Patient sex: F
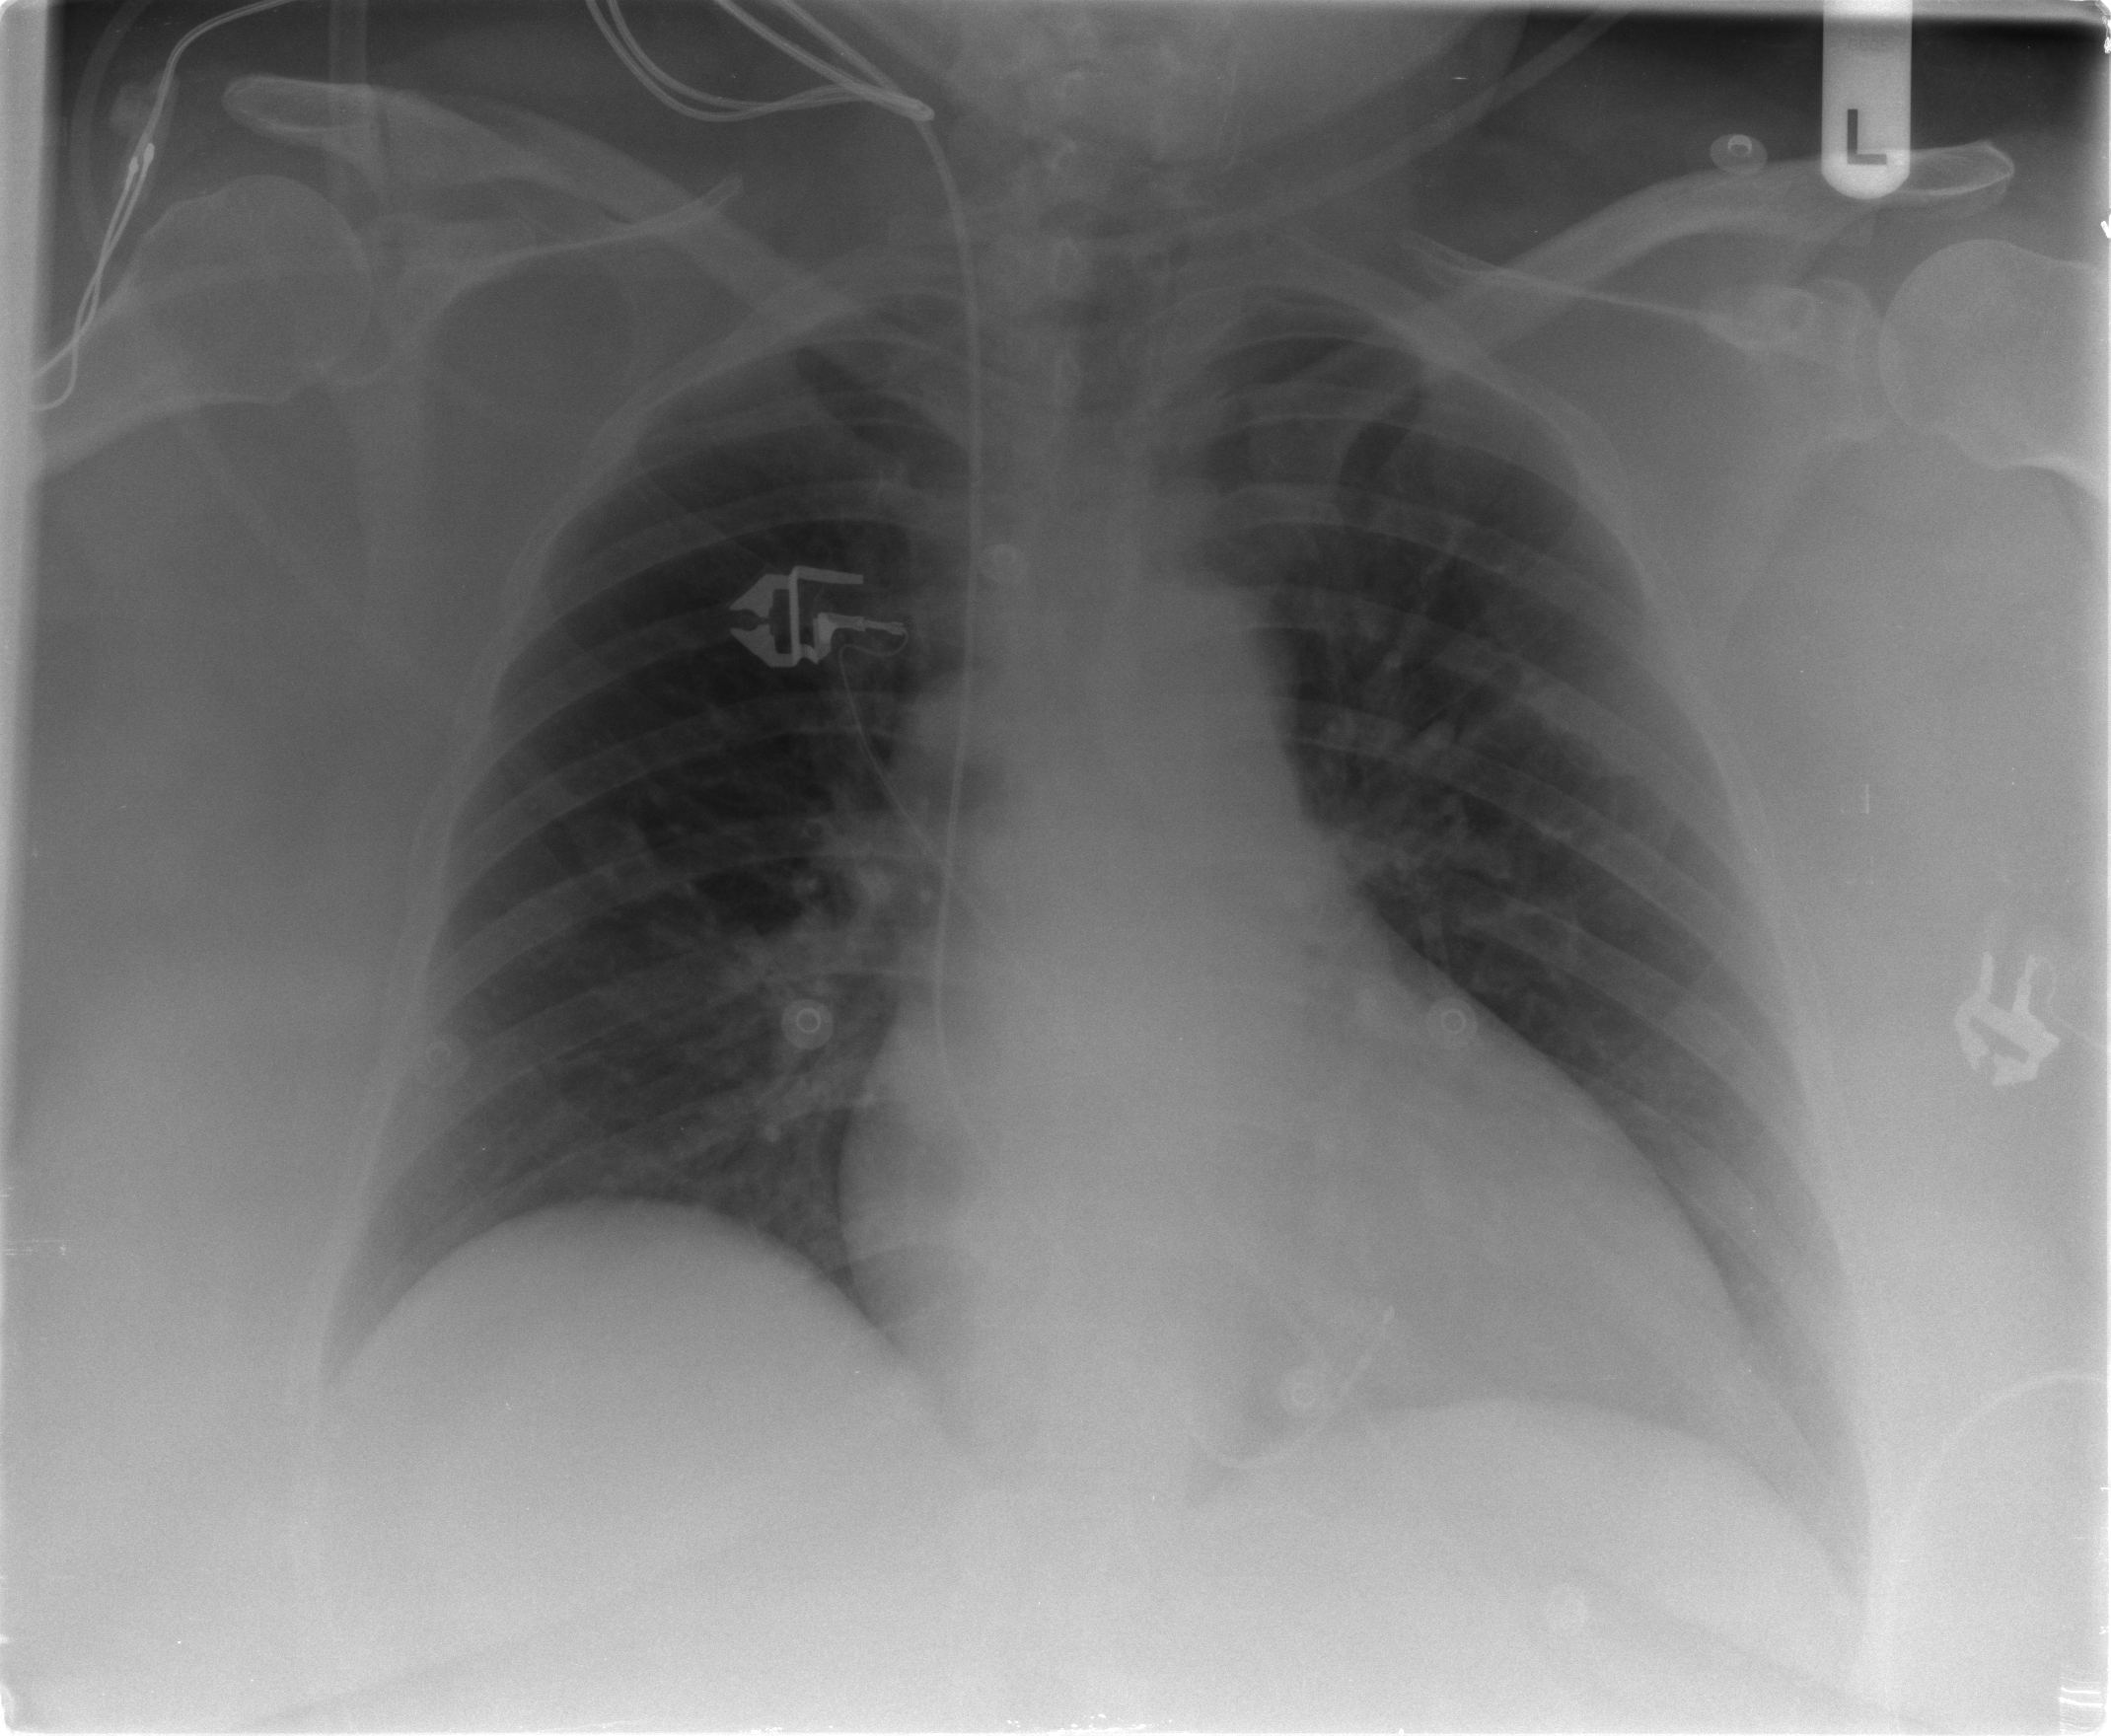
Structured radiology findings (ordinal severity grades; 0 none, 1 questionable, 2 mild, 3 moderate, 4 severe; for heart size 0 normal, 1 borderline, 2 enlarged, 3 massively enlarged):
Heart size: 1
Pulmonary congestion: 1
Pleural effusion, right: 0
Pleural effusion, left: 0
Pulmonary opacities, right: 0
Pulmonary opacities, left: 0
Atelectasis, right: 0
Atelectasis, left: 0